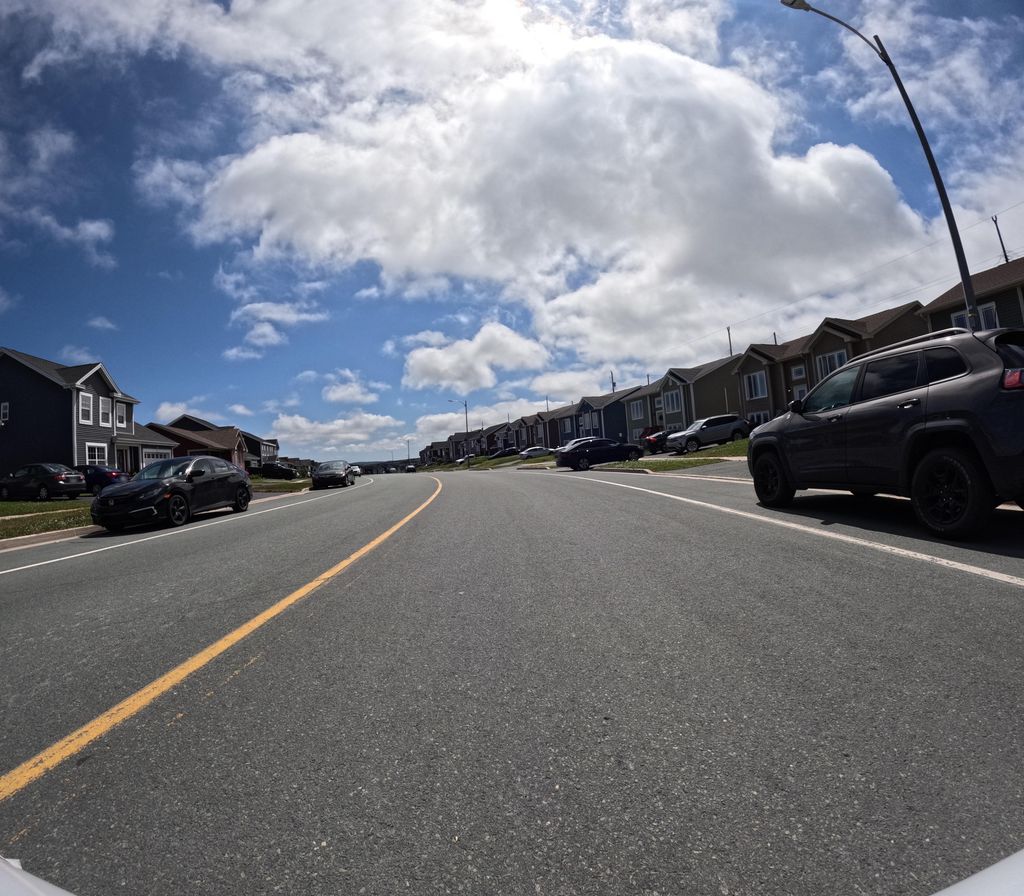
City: st_johns